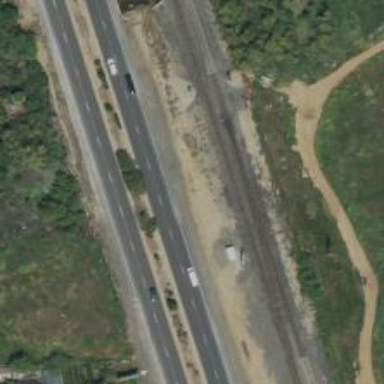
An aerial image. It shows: Railroad crossover.